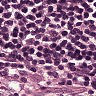
Metastatic tissue present: no